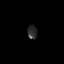
Tissue: prostate
Cell type: T cells
Senescence score: 0.7446
Nuclear area (px): 132
Mean DAPI intensity: 46.394